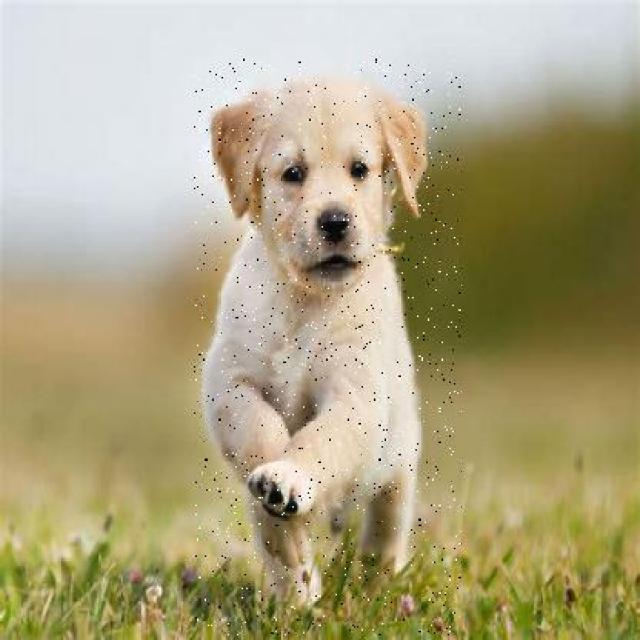
Healthy canine skin — no visible lesions, inflammation, or abnormalities. The skin and coat appear normal.